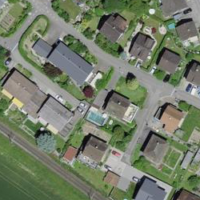
EUNIS habitat code: 54
Species observed at this site:
Lysimachia punctata
Ficus carica
Geranium sanguineum
Jacobaea vulgaris
Trifolium repens